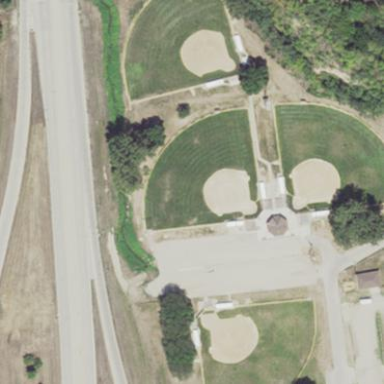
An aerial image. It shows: Baseball pitch for leisure land activities.